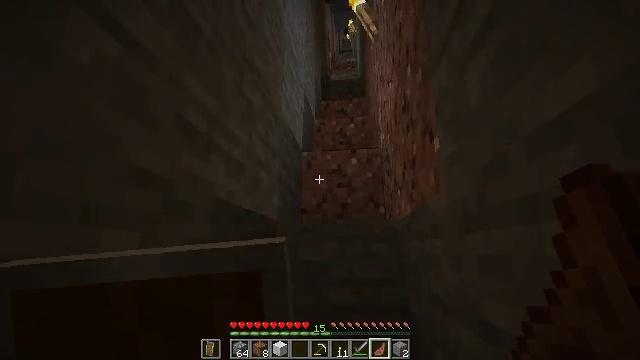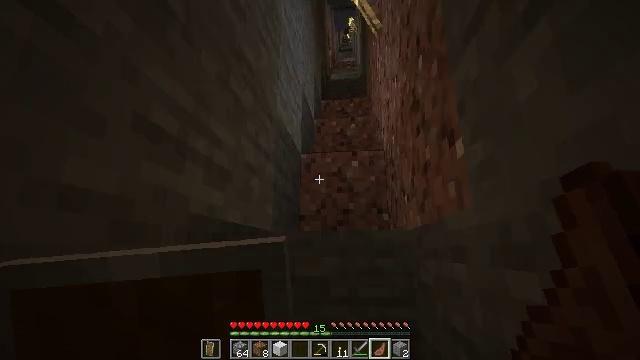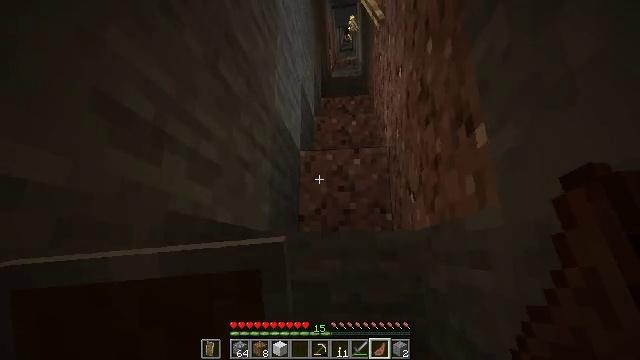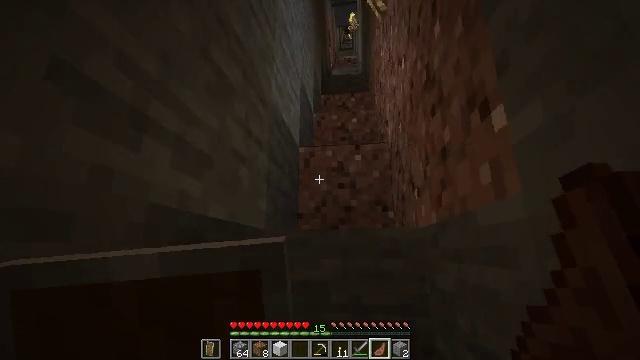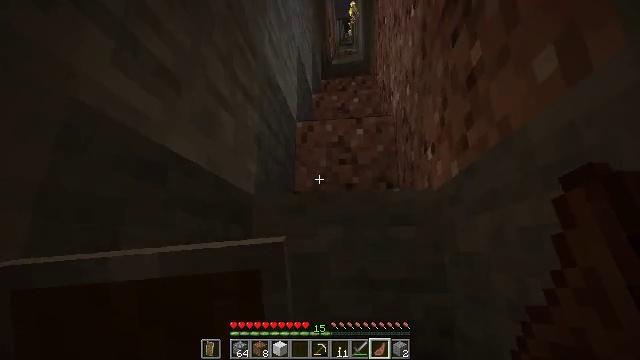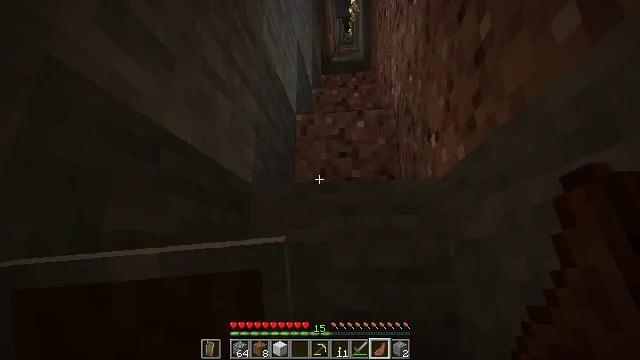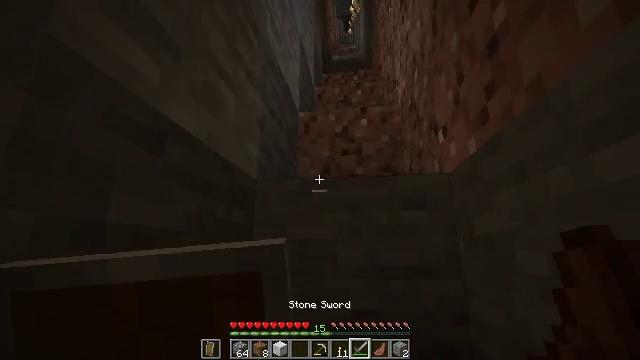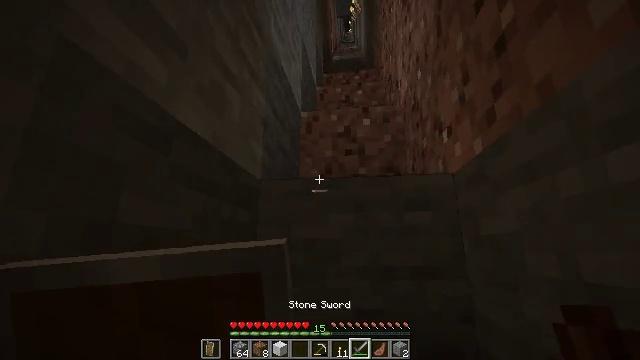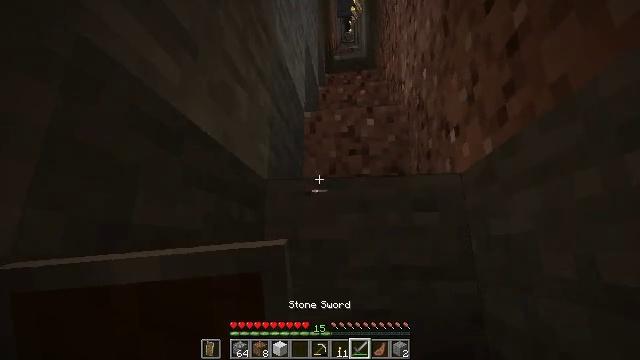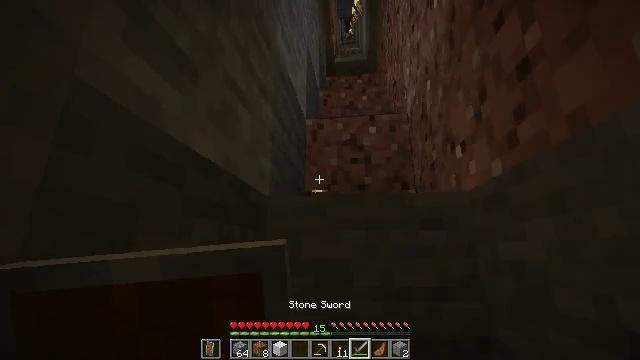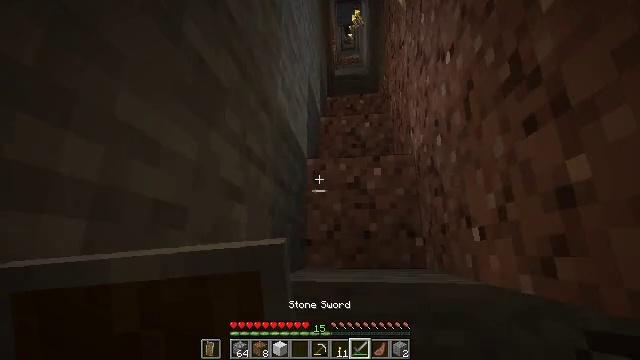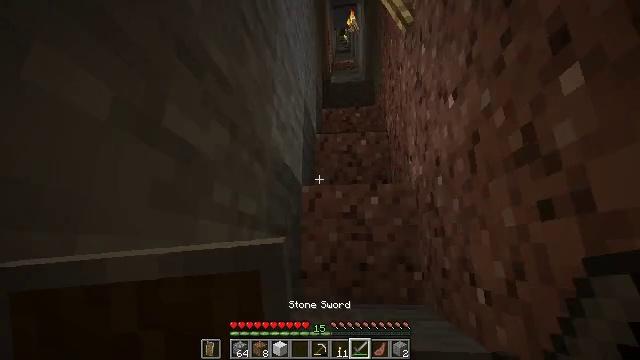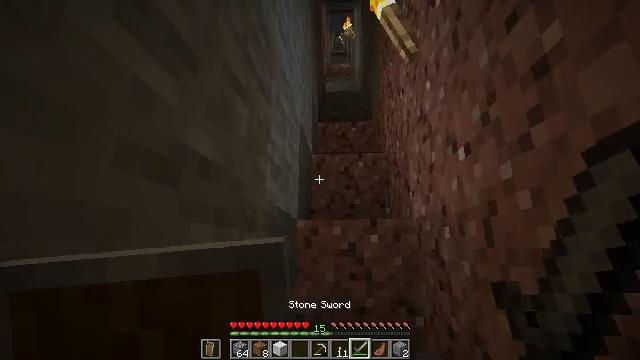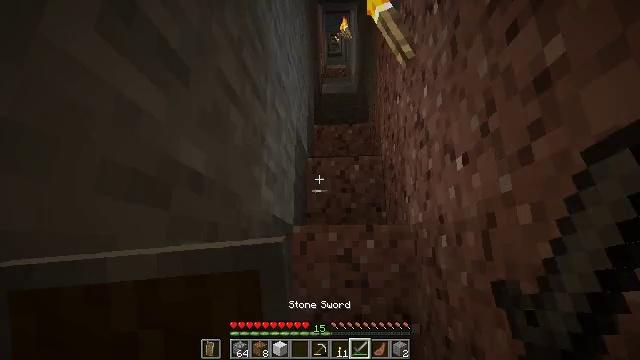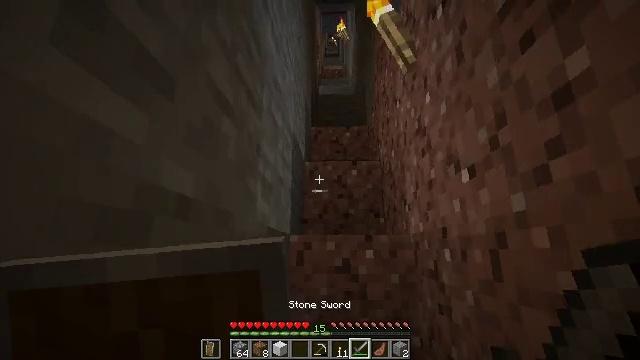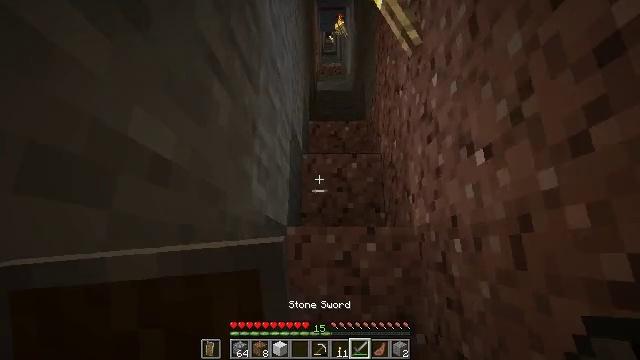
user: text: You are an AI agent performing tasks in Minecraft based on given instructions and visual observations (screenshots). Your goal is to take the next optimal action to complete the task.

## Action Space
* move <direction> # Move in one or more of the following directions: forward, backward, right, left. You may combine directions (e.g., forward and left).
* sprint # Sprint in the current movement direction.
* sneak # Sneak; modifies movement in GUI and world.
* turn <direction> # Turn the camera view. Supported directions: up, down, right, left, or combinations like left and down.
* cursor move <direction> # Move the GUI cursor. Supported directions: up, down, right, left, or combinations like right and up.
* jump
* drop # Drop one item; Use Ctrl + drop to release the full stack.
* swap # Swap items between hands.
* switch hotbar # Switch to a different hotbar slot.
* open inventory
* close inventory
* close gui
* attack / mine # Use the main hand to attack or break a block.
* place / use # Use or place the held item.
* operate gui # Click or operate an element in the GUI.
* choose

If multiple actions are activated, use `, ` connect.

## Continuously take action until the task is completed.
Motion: motion action
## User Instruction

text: Hunt a tropical fish.
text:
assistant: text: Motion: move forward, jump
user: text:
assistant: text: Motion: move forward
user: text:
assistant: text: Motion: move forward
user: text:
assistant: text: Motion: move forward
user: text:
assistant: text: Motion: move forward
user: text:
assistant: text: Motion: move forward
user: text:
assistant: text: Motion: move forward
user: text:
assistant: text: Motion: move forward
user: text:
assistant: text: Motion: move forward, jump
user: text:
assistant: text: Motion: move forward, jump
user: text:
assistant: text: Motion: move forward, turn right, jump
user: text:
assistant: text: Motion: move forward, turn right, jump
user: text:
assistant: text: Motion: move forward, turn right, jump
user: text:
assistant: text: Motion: move forward
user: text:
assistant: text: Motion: move forward
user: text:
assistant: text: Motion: move forward
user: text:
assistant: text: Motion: move forward
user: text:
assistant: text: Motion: move forward
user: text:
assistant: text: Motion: move forward
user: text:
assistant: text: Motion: move forward, jump
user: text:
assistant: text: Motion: move forward, jump
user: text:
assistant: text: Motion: move forward, jump
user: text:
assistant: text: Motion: move forward, jump
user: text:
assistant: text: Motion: move forward
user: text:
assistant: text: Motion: move forward
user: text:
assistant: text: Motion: move forward
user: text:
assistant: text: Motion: move forward
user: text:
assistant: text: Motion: move forward
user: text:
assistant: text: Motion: move forward
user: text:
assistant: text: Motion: move forward, jump